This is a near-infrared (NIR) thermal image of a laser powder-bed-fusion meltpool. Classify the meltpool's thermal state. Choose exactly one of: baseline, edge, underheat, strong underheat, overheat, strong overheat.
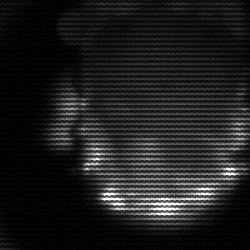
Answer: baseline